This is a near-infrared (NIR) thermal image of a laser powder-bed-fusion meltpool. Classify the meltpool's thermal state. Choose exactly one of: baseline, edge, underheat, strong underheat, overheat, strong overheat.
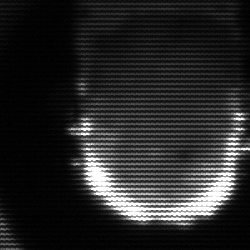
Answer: baseline